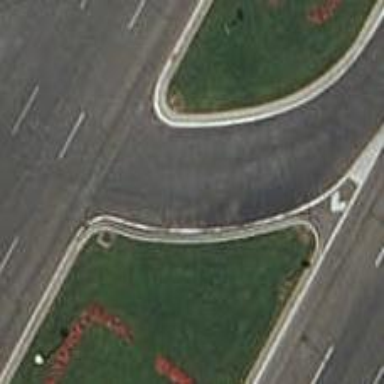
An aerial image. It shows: Kerb serving as barrier.